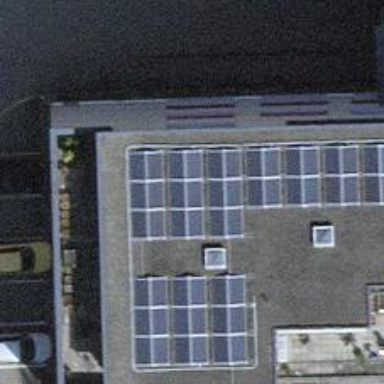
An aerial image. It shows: Solar power generator.